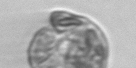
Label: Karenia